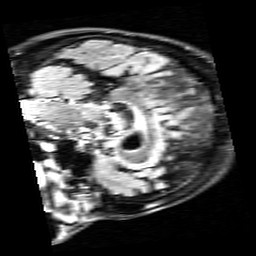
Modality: FLAIR
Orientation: sagittal
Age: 71
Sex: female
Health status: healthy
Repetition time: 12 s
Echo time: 0.095 s